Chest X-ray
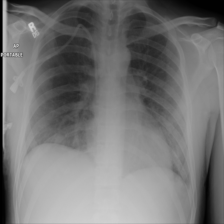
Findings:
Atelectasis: negative
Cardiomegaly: negative
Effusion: negative
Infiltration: negative
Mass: negative
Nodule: negative
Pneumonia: negative
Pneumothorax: negative
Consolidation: negative
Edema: negative
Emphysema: negative
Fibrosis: negative
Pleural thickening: negative
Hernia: negative